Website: ulta-beauty
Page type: delivery-shipping
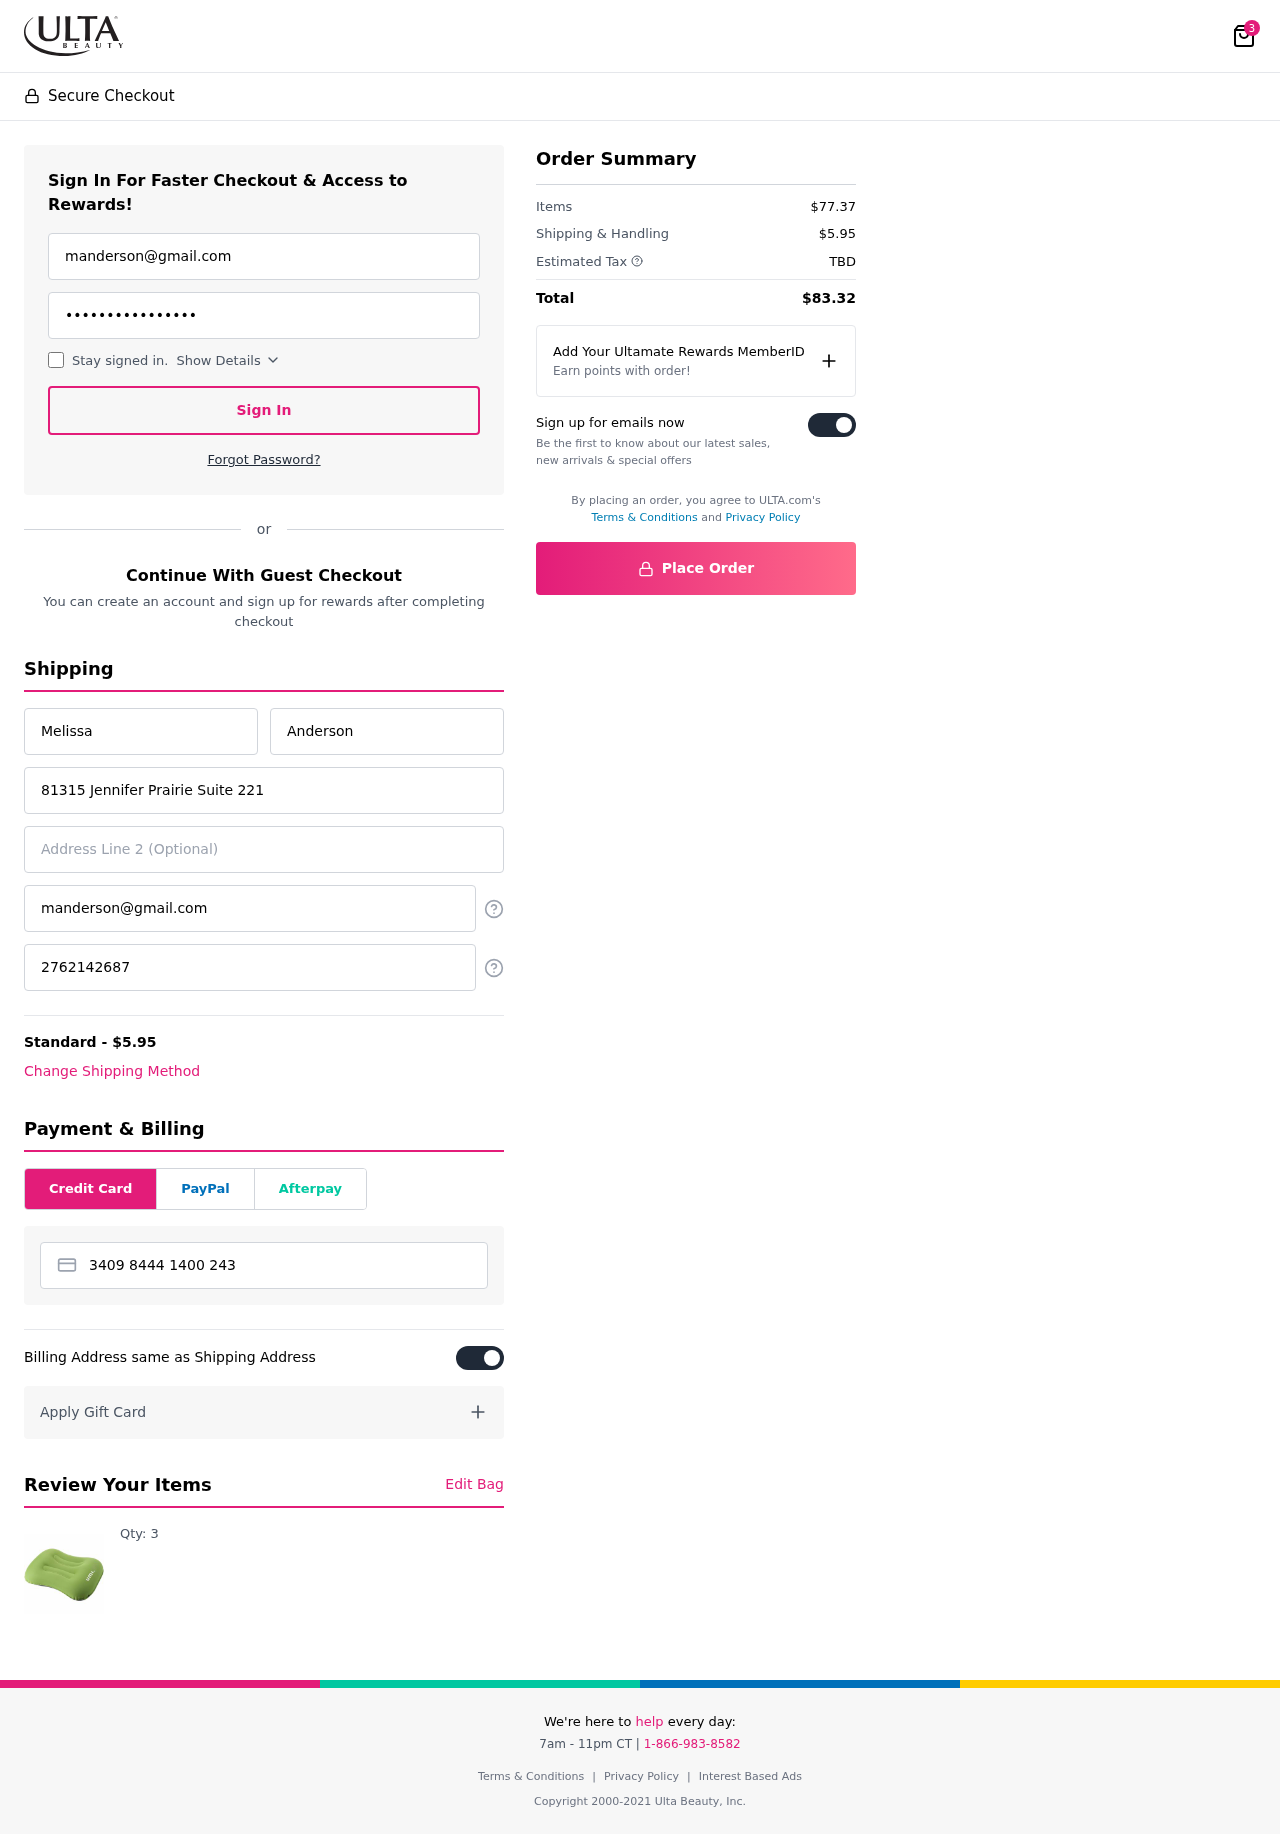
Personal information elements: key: PII_CARD_NUMBER
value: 3409 8444 1400 243
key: PII_EMAIL
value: manderson@gmail.com
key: PII_EMAIL2
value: manderson@gmail.com
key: PII_FIRSTNAME
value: Melissa
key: PII_LASTNAME
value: Anderson
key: PII_PHONE
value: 2762142687
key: PII_STREET
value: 81315 Jennifer Prairie Suite 221
Product elements: key: PRODUCT1_QUANTITY
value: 3
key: PRODUCT1
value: Qty: 3
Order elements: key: ORDER_NUM_ITEMS
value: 3
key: ORDER_SHIPPING_COST
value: $5.95
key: ORDER_SUBTOTAL
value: $77.37
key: ORDER_TAX
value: TBD
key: ORDER_TOTAL
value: $83.32